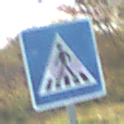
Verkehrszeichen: FussgaengerueberwegRechts
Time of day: MorningAfternoon
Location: Outdoor (Nature)
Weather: Clear
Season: Autumn
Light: Natural